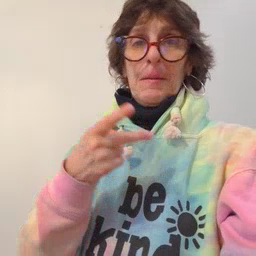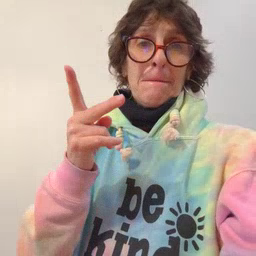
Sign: puppy